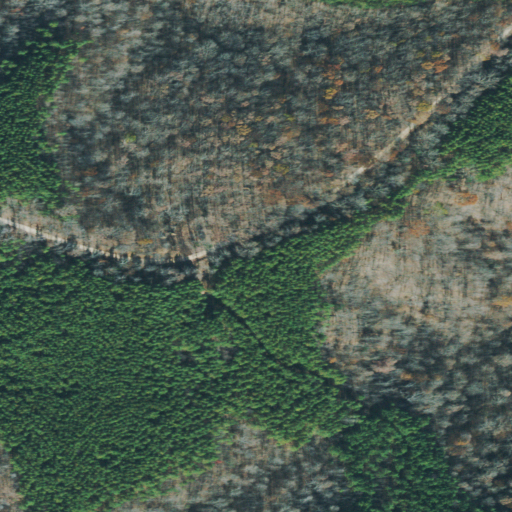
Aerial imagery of mountain in Tennessee named Collier Hill containing deciduous forest, evergreen forest, open development, and mixed forest